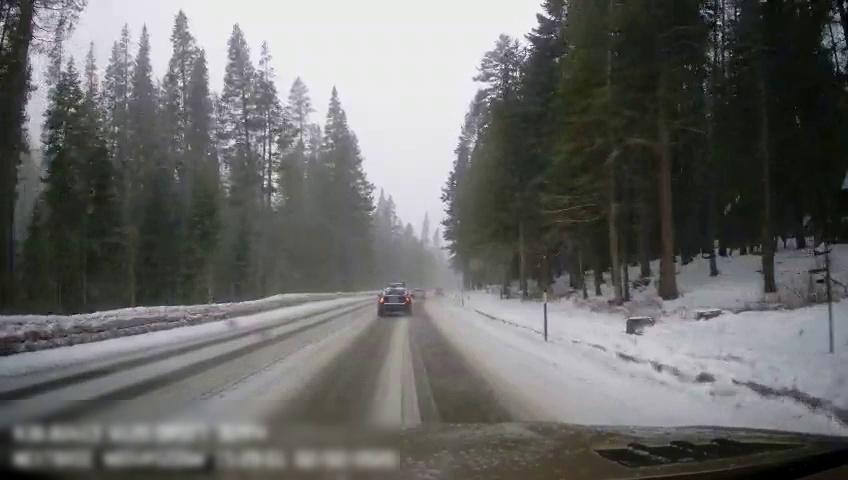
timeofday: Day
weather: Snowy
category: Drivable Space
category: Vehicles | Car
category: Vehicles | SUV